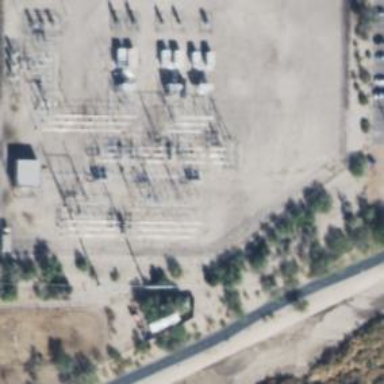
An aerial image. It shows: Switch used for power control.